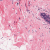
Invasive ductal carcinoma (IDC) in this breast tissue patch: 0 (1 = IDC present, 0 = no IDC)